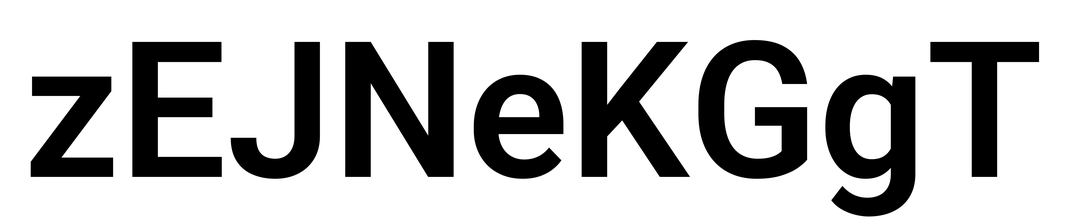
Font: Roboto_SemiBold